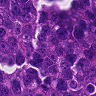
Metastatic tissue present: yes